Question: I want to make the first row 'update' button link to A page and second row 'update' button link to B page, but when the PHP function loops it keep showing that both row 'update' button link to the same page.
'''
<?php
$conn = mysql_connect("localhost","root","");
mysql_select_db("smart_train",$conn);
$result = mysql_query("SELECT * FROM detail");
>
<table id="example1" class="table table-bordered table-striped">
<thead>
<tr>
<th>Station Place</th>
<th>Line1</th>
<th>Line2</th>
<th>Line3</th>
<th>Station Code</th>
<th>Opening Hours</th>
<th>Parking</th>
<th>Content Control</th>
</tr>
</thead>
'''
'''
<?php
$i=0;
while($row = mysql_fetch_array($result)) {
if($i%2==0)
$classname="evenRow";
else
$classname="oddRow";
?>
<tr class="<?php if(isset($classname)) echo $classname;?>">
<td> <?php echo $row["place"]; ?> </td>
<td id="station_line1"> <?php echo $row["line1"]; ?> </td>
<td id="station_line2"> <?php echo $row["line2"]; ?> </td>
<td id="station_line3"> <?php echo $row["line3"]; ?> </td>
<td id="station_code"> <?php echo $row["code"]; ?> </td>
<td id="station_opening"> <?php echo $row["opening"]; ?> </td>
<td id="station_parking"> <?php echo $row["parking"]; ?> </td>
<td>
<div class="btn-group">
<a href="station_detail _update1.php">
<button onclick="myFunction()" type="button" class="btn btn-warning">Update</button>
</a>
<a><button type="button" class="btn btn-default" id="content_control_or">or</button></a>
<a><button type="button" class="btn btn-warning">Delete</button></a>
<?php if(isset($message)) { echo $message; } ?>
</div>
</td>
</tr>
<?php
$i++;
}
?>
</tbody>
'''

Can someone help me to solve this problem? I'm quite new to programming.
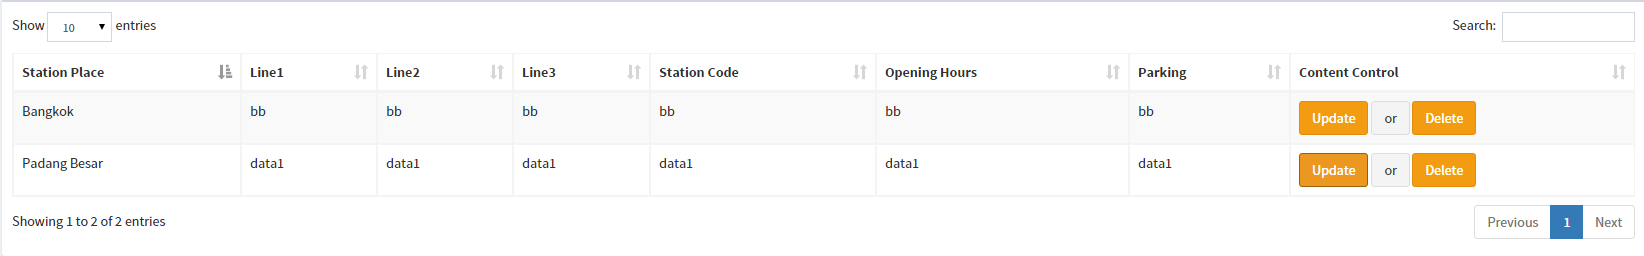
Answer: You need to pass variable in anchor of that button to redirect on page where page name will be dependent of '$i''s value.
'''
if($i%2==0){
{
$classname="evenRow";
$goesToPage='Page1.php';
}
else{
$classname="oddRow";
$goesToPage='Page2.php';
}
<a href="<?php echo $goToPage; ?>">
'''